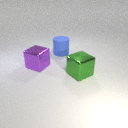
large blue rubber cylinder behind large purple metal cube